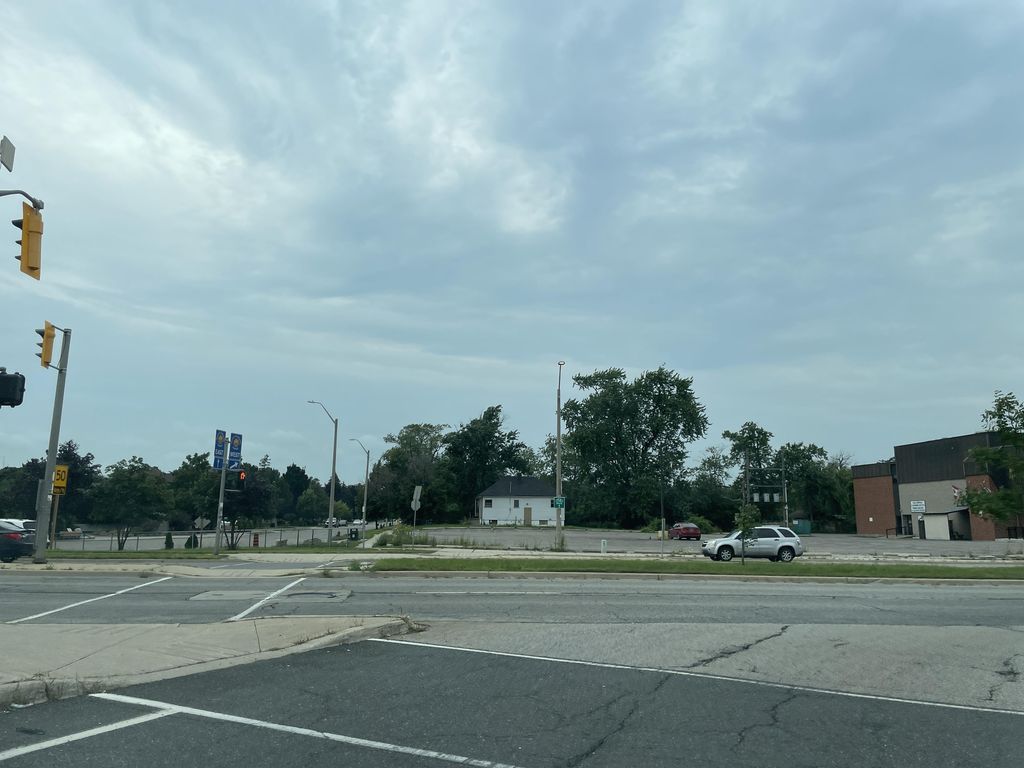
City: hamilton